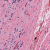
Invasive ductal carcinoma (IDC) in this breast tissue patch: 1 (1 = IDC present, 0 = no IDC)